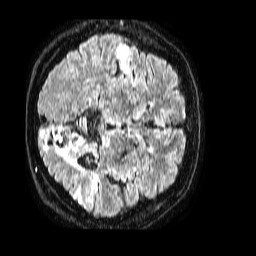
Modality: FLAIR
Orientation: axial
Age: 61
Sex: male
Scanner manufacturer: philips
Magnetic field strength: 1.5 T
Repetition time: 4.8 s
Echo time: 0.3 s